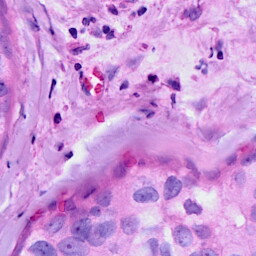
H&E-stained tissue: Breast